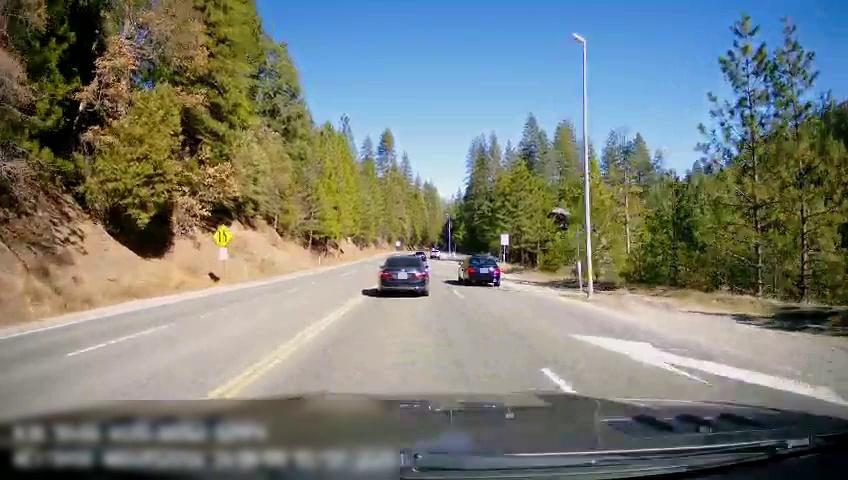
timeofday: Day
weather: Sunny
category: Drivable Space
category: Vehicles | SUV
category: Vehicles | Car
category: Vehicles | Car
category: Vehicles | Car
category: Lanes | Opposite Lane
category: Lanes | Opposite Lane
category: Lanes | Opposite Lane
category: Lanes | Current Lane
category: Lanes | Current Lane
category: Lanes | Current Lane
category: Traffic | Signs
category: Traffic | Signs